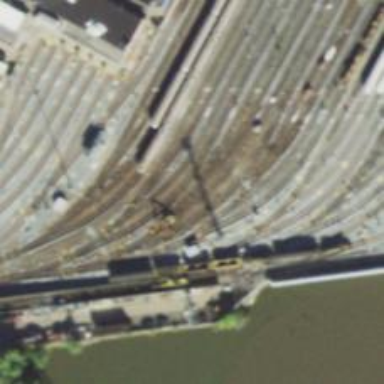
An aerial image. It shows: Yard area with electrified rail tracks.